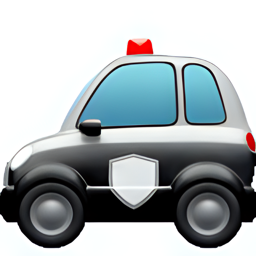
Name: police car
Emoji: 🚓
Group: Travel & Places
Sub-group: transport-ground